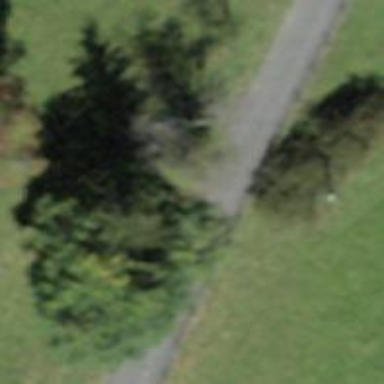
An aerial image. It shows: Brown bench in the vicinity.